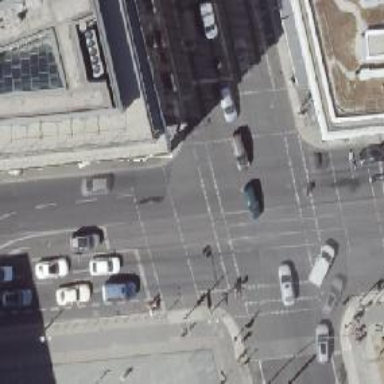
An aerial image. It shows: Crossing with traffic signals.